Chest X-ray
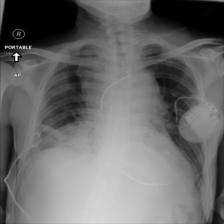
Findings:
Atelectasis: positive
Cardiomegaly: negative
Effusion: positive
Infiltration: negative
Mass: negative
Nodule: negative
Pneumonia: negative
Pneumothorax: negative
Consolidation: negative
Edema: negative
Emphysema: negative
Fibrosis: negative
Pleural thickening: negative
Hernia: negative